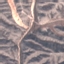
Land use / land cover: HerbaceousVegetation